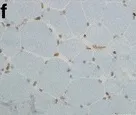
Lamin A/C staining shows nuclear staining comparable to normal control. Scale bars: 50 mum.
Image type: pathology (immunostaining)